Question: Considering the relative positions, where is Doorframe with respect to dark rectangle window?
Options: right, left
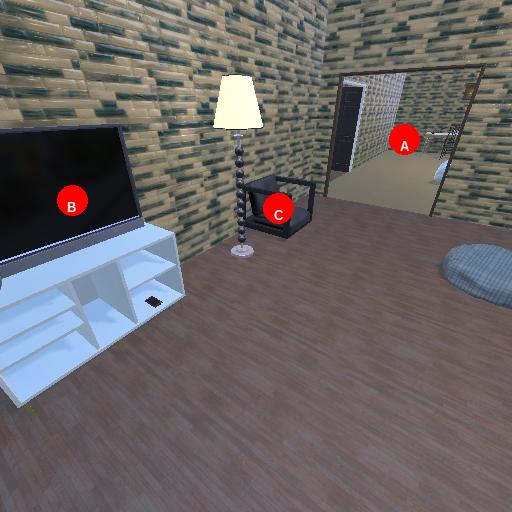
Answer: right